Field crop: maize
Growth stage: 2
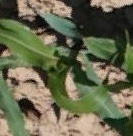
Species: maize